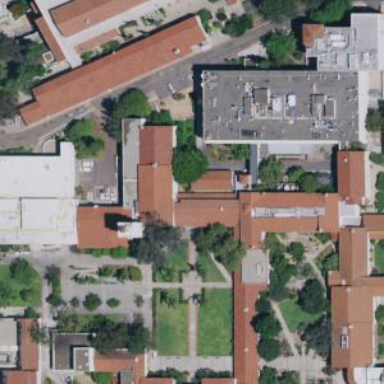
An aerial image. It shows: Education building.